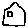
Label: house